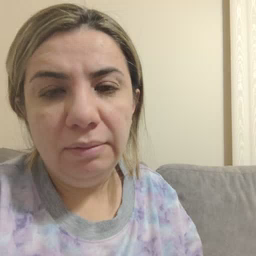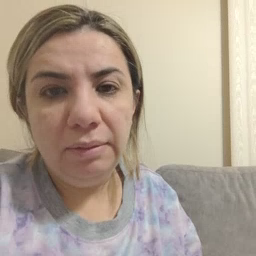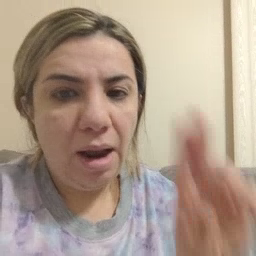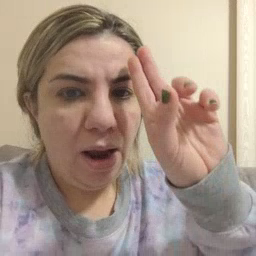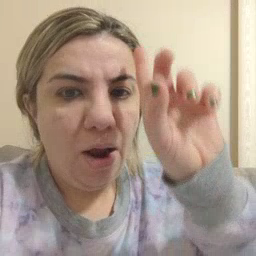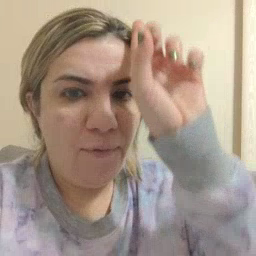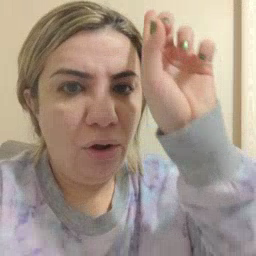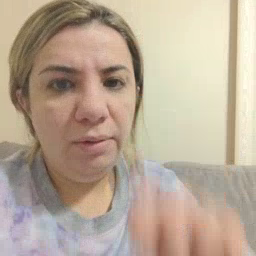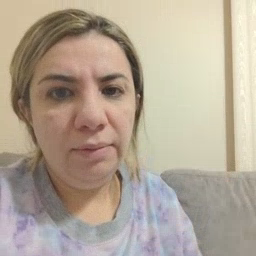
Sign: up